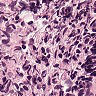
Metastatic tissue present: no